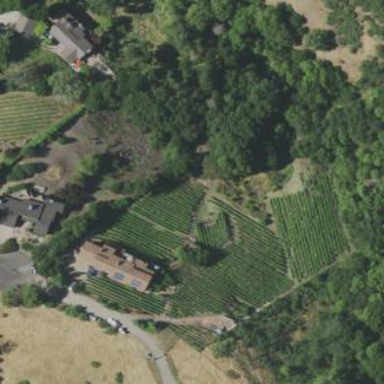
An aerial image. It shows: Vineyard growing grapes.